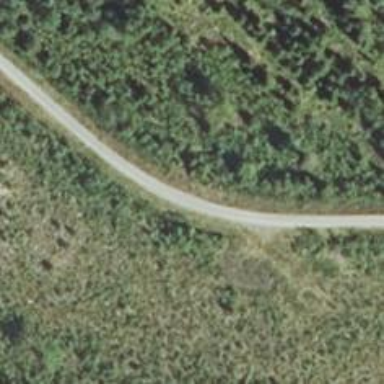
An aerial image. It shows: Unclassified road.